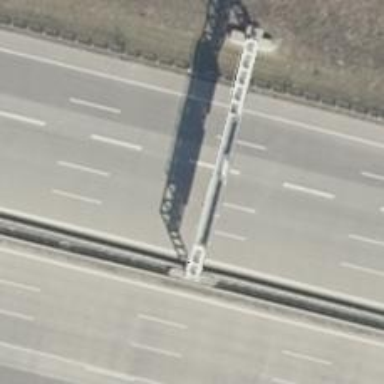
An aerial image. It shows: Concrete motorway.